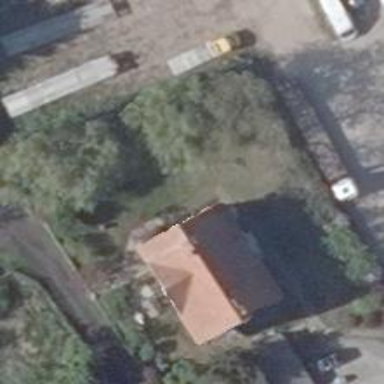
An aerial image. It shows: Simple and straightforward house.